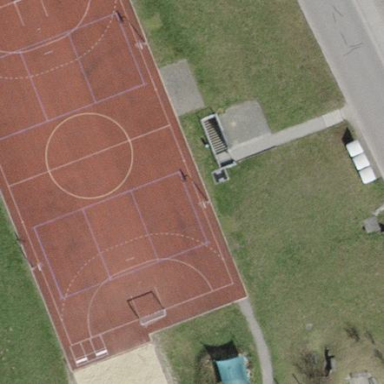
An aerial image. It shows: Athletics pitch with tartan surface for leisure sports.